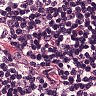
Metastatic tissue present: no